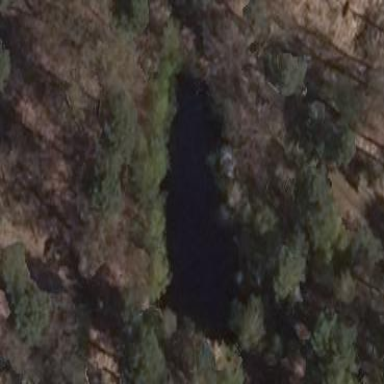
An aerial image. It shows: Pond surrounded by natural water.